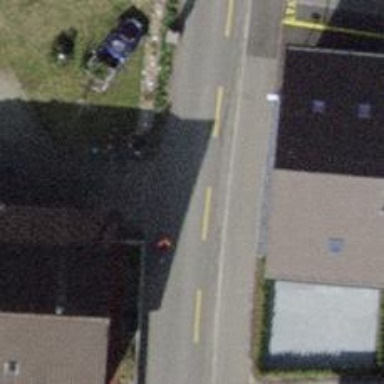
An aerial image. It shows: Residential road with asphalt surface. There is sidewalk on the left and designated cycle lane on the left side of the road.